Question: I implemented export to excel functionality in asp.net application.Here i export data from Grid-view to excel-sheet.I also applied Paging in Grid-view.
So when i export data from Grid-view to excel sheet,paging text also display in excel sheet as shown in the given image.

How can we remove it
i follow the below approach for exporting data
'''
Response.Clear()
Response.ClearHeaders()
Response.AddHeader("content-disposition", "attachment;filename=sample.xls")
Response.Charset = ""
Response.ContentType = "application/vnd.xls"
Dim sb As StringBuilder = New StringBuilder()
Dim objStringWriter As StringWriter = New StringWriter(sb)
Dim objHtmlTextWriter As HtmlTextWriter = New HtmlTextWriter(objStringWriter)
//gvSample is Gridview server control
gvSample.RenderControl(objHtmlTextWriter)
Response.ContentEncoding = Encoding.Unicode
Response.BinaryWrite(System.Text.Encoding.Unicode.GetPreamble())
Response.Write(objStringWriter)
Response.End()
'''
Thanks
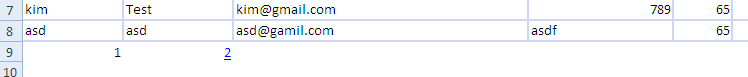
Answer: Before rendering - disable the paging, bind the data and then render:
'''
gvSample.AllowPaging = false;
gvSample.DataSource = ds; //Data Source
gvSample.DataBind();
gvSample.RenderControl(objHtmlTextWriter)
'''